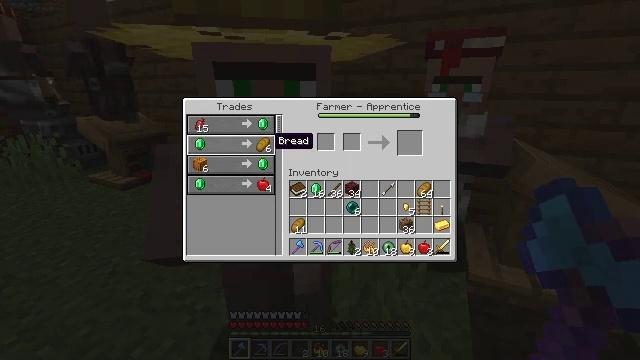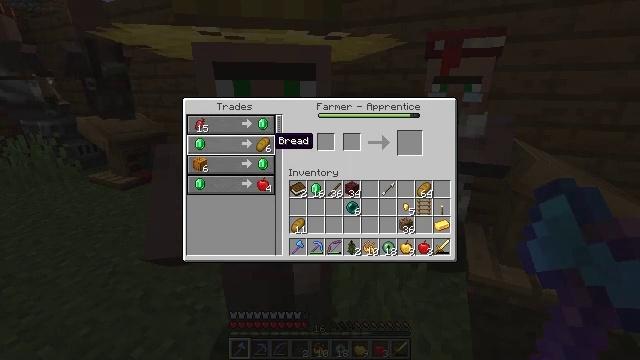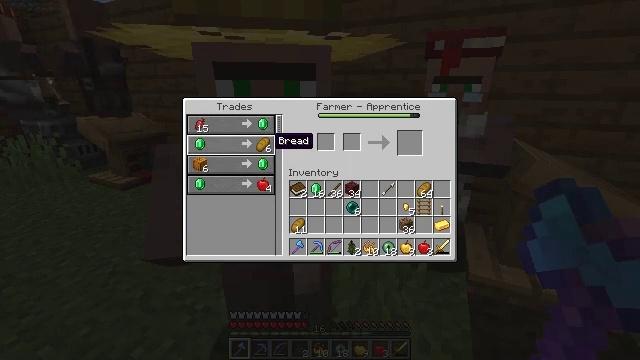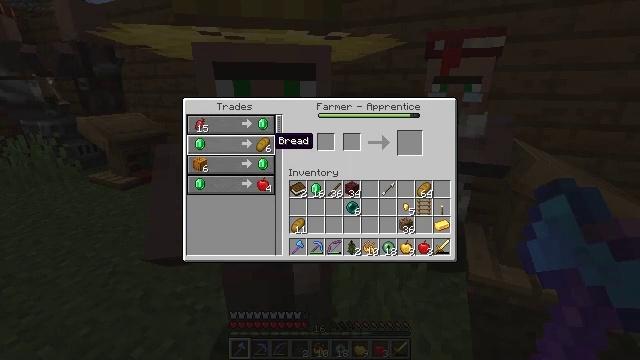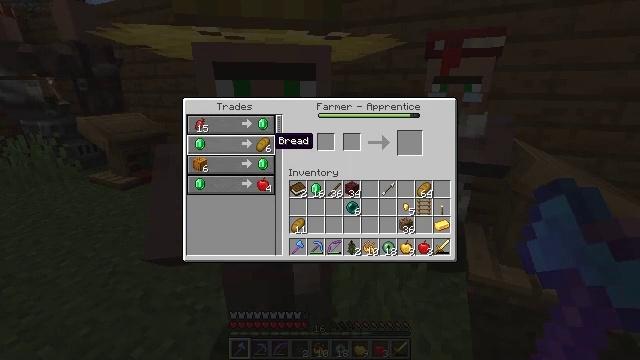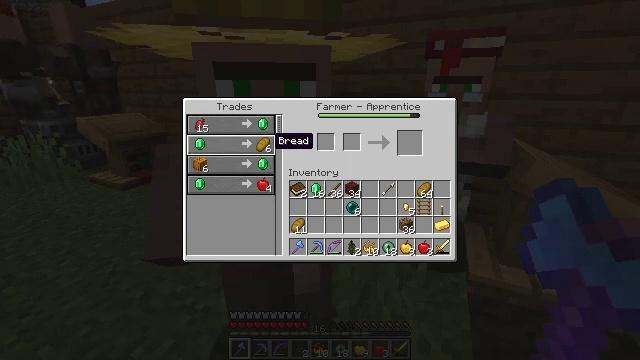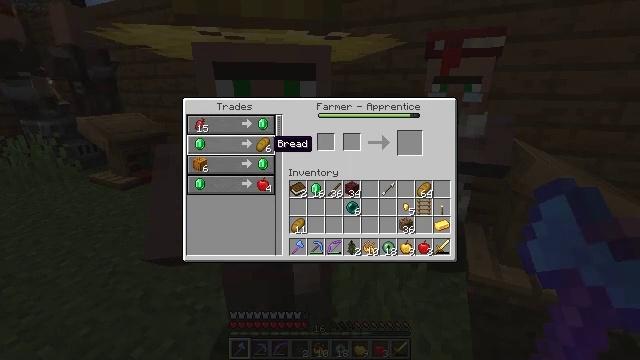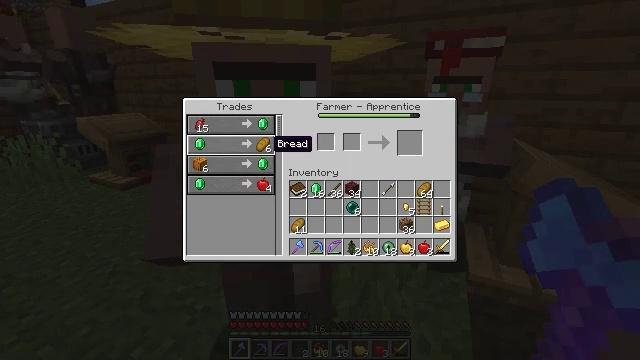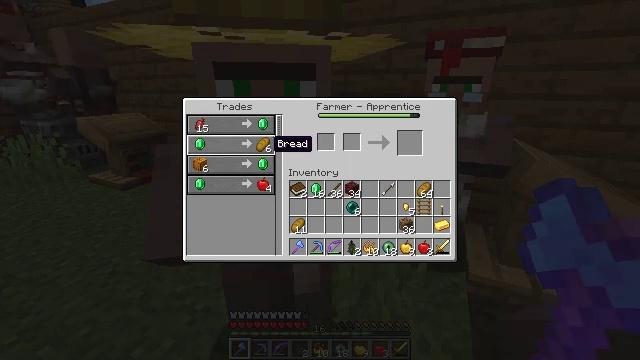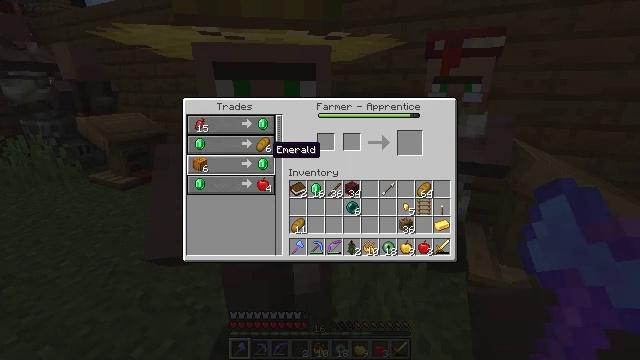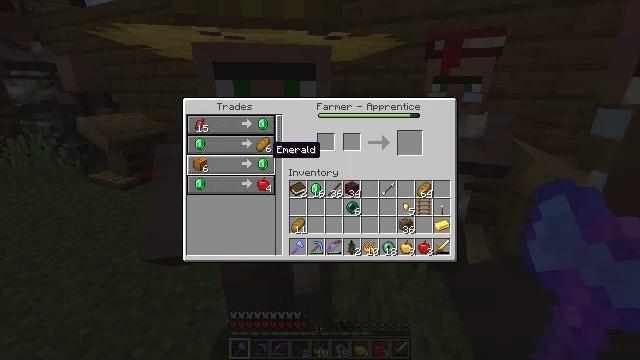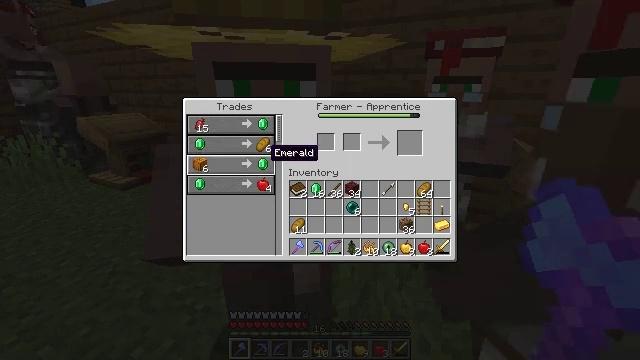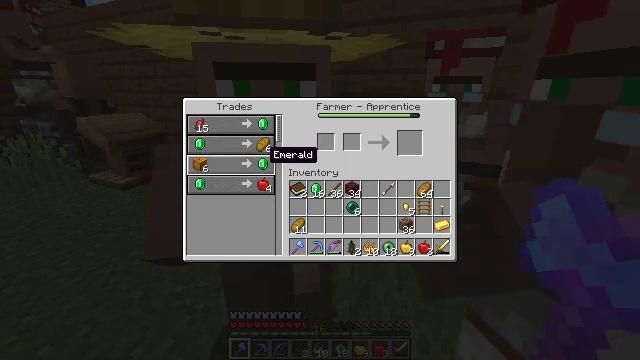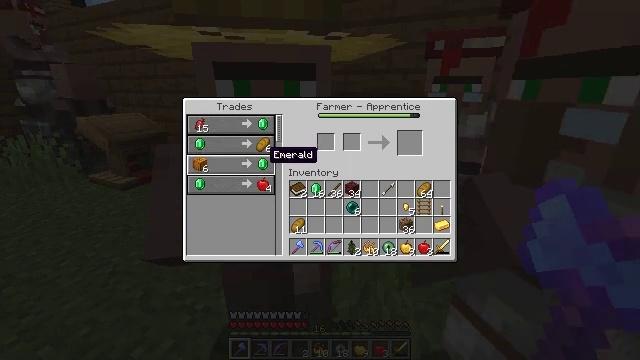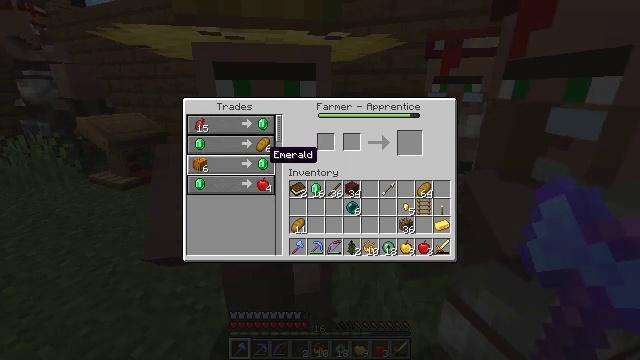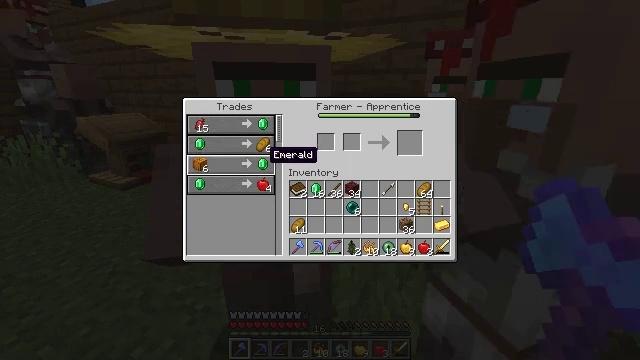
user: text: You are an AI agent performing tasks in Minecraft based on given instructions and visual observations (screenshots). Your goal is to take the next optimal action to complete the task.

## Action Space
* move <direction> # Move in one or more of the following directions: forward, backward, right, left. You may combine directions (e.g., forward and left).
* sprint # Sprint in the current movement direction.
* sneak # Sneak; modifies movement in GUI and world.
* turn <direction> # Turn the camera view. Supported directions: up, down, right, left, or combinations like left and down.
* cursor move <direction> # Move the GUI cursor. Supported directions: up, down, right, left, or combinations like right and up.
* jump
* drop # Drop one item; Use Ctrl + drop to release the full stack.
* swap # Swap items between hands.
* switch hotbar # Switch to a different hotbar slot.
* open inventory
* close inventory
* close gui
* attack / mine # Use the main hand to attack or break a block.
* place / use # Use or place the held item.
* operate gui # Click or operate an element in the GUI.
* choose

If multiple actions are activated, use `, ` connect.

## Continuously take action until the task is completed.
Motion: motion action
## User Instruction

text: Produce an apple from the crafting grid.
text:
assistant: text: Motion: no_op
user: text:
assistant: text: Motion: no_op
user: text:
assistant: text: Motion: no_op
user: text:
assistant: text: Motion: no_op
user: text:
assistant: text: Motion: no_op
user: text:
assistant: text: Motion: no_op
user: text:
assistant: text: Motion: no_op
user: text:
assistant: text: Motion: no_op
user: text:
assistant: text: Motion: no_op
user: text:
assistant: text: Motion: no_op
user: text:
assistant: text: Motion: no_op
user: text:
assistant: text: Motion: no_op
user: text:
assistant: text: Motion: no_op
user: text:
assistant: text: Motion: no_op
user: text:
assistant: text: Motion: no_op
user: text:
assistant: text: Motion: no_op
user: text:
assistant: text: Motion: cursor move up
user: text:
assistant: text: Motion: no_op
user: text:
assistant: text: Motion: no_op
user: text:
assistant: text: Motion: no_op
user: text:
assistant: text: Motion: no_op
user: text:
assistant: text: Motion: no_op
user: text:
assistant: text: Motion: no_op
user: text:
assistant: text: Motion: no_op
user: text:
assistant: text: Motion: no_op
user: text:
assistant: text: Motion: no_op
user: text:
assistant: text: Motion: no_op
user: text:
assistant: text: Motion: no_op
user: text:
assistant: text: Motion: no_op
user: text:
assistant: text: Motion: operate gui